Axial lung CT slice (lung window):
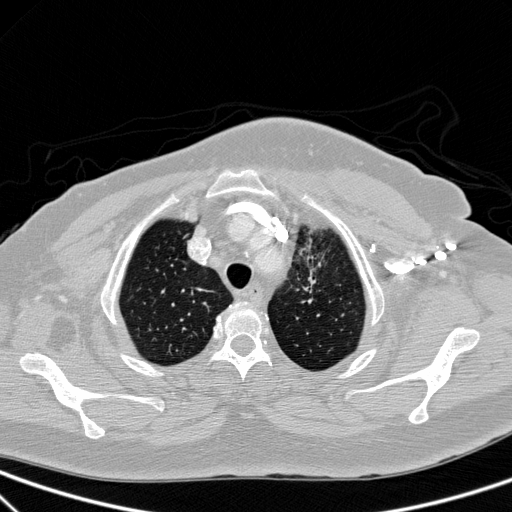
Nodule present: no